Question: I am trying to accomplish the same look of my UISearchBar with a TextField within it, as in my iOS 6 app. I have tried to code it in several ways and not yet been successful. The problem is, I am not able to change the TextField's frame in any way since iOS 7. The result is, my TextField takes all the space in the NavigationBar and overrides the UIBarButtonItem (menu button) to the right. See pictures below:
<URL>
'''
UITextField *sbTextField = (UITextField *)[searchBar.subviews lastObject];
[sbTextField removeFromSuperview];
CGRect rect = searchBar.frame;
rect.size.height = 32;
rect.size.width = 210;
sbTextField.frame = rect;
[sbTextField setAutoresizingMask:UIViewAutoresizingFlexibleBottomMargin];
UIBarButtonItem *searchBarNavigationItem = [[UIBarButtonItem alloc] initWithCustomView:sbTextField];
[[self navigationItem] setLeftBarButtonItem:searchBarNavigationItem];
'''
![iOS 7 look]
'''
UITextField* sbTextField;
CGRect rect = subView.frame;
rect.size.height = 32;
rect.size.width = 115;
for (UIView *subView in self.searchBar.subviews){
for (UIView *ndLeveSubView in subView.subviews){
if ([ndLeveSubView isKindOfClass:[UITextField class]])
{
sbTextField = (UITextField *)ndLeveSubView;
sbTextField.backgroundColor =[UIColor whiteColor];
UIBarButtonItem *searchBarNavigationItem = [[UIBarButtonItem alloc] initWithCustomView:sbTextField];
sbTextField.frame = rect;
self.navigationItem.leftBarButtonItem = searchBarNavigationItem;
self.navigationItem.rightBarButtonItem = menuButton;
[sbTextField removeFromSuperview];
break;
}
}
}
[self.searchBar reloadInputViews];
'''

SO...Is it possible to change a subView's frame (TextField) in any way ? :(
'''
self.navigationItem.titleView = sbTextField;
'''
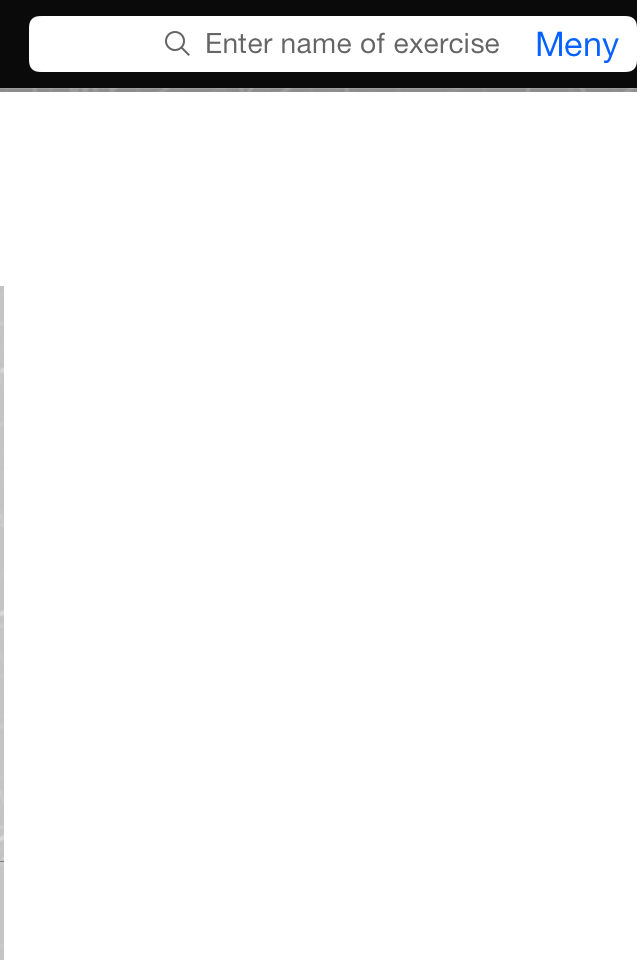
Answer: Thanx to spotdog13. I finally managed to make it work for iOS 7 properly in the following way:
'''
#define TABLE_BOTTOM_MARGIN 5
#define SYSTEM_VERSION_EQUAL_TO(v) ([[[UIDevice currentDevice] systemVersion] compare:v options:NSNumericSearch] == NSOrderedSame)
#define SYSTEM_VERSION_GREATER_THAN(v) ([[[UIDevice currentDevice] systemVersion] compare:v options:NSNumericSearch] == NSOrderedDescending)
#define SYSTEM_VERSION_GREATER_THAN_OR_EQUAL_TO(v) ([[[UIDevice currentDevice] systemVersion] compare:v options:NSNumericSearch] != NSOrderedAscending)
#define SYSTEM_VERSION_LESS_THAN(v) ([[[UIDevice currentDevice] systemVersion] compare:v options:NSNumericSearch] == NSOrderedAscending)
#define SYSTEM_VERSION_LESS_THAN_OR_EQUAL_TO(v) ([[[UIDevice currentDevice] systemVersion] compare:v options:NSNumericSearch] != NSOrderedDescending)
@interface HomeViewController ()
@end
@implementation HomeViewController
@synthesize searchBar;
@synthesize searchResults;
- (void)viewDidLoad
{
if (SYSTEM_VERSION_GREATER_THAN_OR_EQUAL_TO(@"7.0")) {
[searchBar sizeToFit]; // standard size
searchBar.delegate = self;
// Add search bar to navigation bar
self.navigationItem.titleView = searchBar;
}
}
- (BOOL)searchBarShouldBeginEditing:(UISearchBar *)searchBar {
// Manually activate search mode
// Use animated=NO so we'll be able to immediately un-hide it again
[self.searchDisplayController setActive:YES animated:NO];
// Hand over control to UISearchDisplayController during the search
// searchBar.delegate = (id <UISearchBarDelegate>)self.searchDisplayController;
return YES;
}
#pragma mark <UISearchDisplayDelegate>
- (void) searchDisplayControllerDidBeginSearch:(UISearchDisplayController
// Un-hide the navigation bar that UISearchDisplayController hid
[self.navigationController setNavigationBarHidden:NO animated:NO];
}
- (void) searchDisplayControllerWillEndSearch:(UISearchDisplayController
*)controller {
searchBar = (UISearchBar *)self.navigationItem.titleView;
// Manually resign search mode
[searchBar resignFirstResponder];
// Take back control of the search bar
searchBar.delegate = self;
}
'''